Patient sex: M
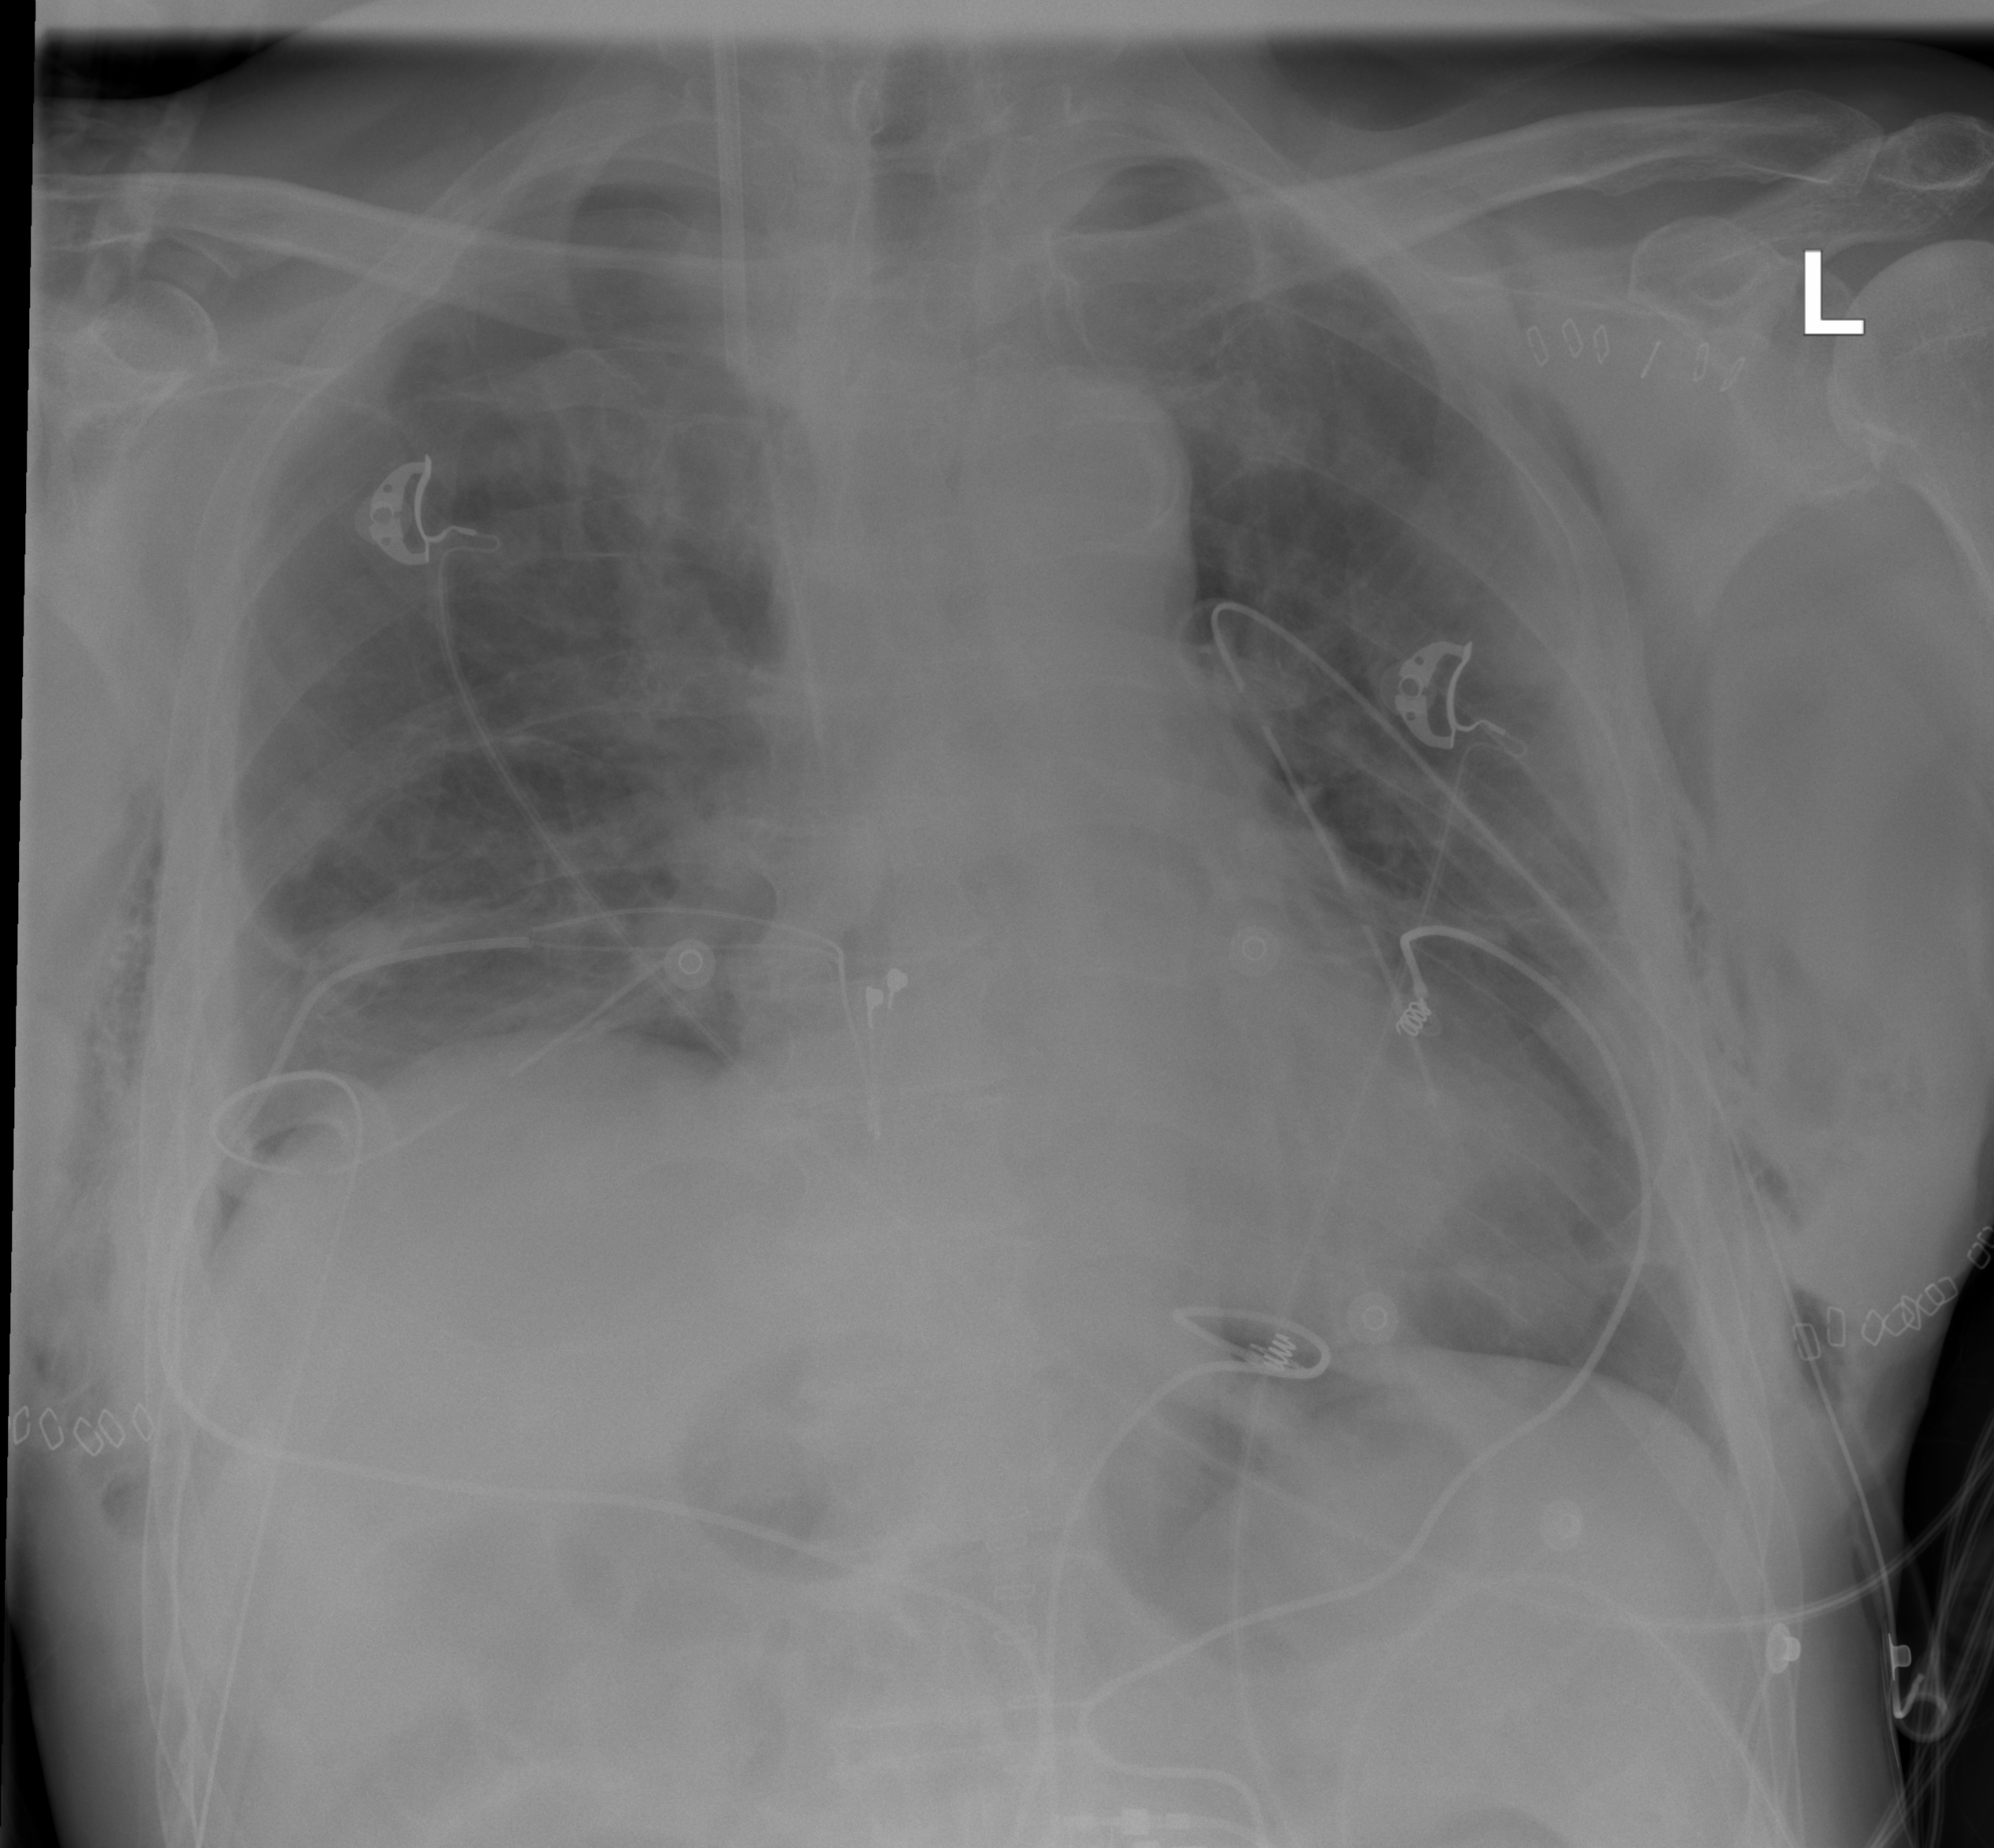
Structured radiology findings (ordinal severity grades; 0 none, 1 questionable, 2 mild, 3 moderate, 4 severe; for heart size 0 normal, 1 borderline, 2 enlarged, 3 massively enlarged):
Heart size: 1
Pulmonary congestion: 0
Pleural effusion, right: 0
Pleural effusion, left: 0
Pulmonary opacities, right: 0
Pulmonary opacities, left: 0
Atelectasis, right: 2
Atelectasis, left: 0